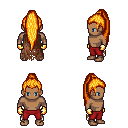
a pixel art fantasy rpg character, male body template, human, dark skin, brown tattered cape, red pants, light blonde extra-long topknot hairstyle, gold gloves, four views (front, back, left, right), 2x2 character sprite sheet, small pixel art, hard edges, no anti-aliasing